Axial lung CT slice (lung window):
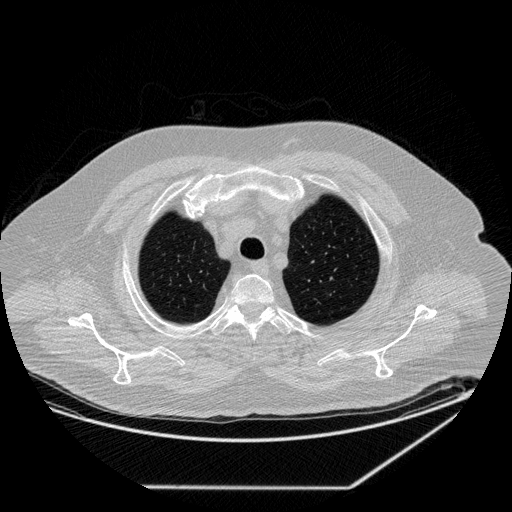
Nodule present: no